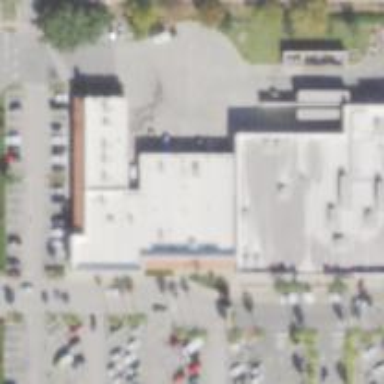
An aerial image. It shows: Healthcare clinic.